Question: How many stalls do I need to execute the following instructions properly. I am a little confused with what I did, so I am here to see experts answers.
'''
lw $1,0($2);
beq $1,$2,Label;
'''
Note that the check whether the branch will occur or not will be done in decoding stage. But the source register rs of beq which is $1 in this case will be updated after writeback stage of lw instruction. So do we need to forward new data from Memory in memory stage to Decoding stage of beq instruction.
Stage go like this:

IF: Instruction fetching;
ID: Instruction Decoding
Ex: Execution/ALU stage
MEM: reading data from memory
WB: storing data in destination register
This is what I have done so far.
When lw is in exec stage and beq in decoding stage, stalling condition becomes true and a bubble is created. Now lw is in Mem stage and beq is still in decoding stage due to bubble, again the stalling condition has become true and second stall has occured.and now lw is in WB (write back) and beq is in decoding stage but still the value of $1 will update at the end of WB stage which eventually means beq will still work with wrong value of $1.
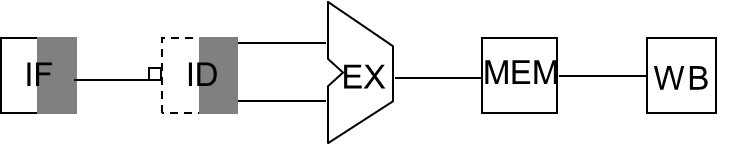
Answer: looks like you will need a third stall to allow the register to be written back to the register file before decoding, or forward the data from the write-back stage to the decode stage. Either way this should be executed if the register to be written is equal to 'rs'.
You seem to need too many stalls because the branch is detected early in the decode stage, which is good, because it saves fetching unnecessary instructions that will be flushed anyway, but you must have proper hazard detection to go with that.